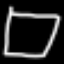
Label: square